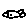
Label: fish